Field crop: maize
Growth stage: 2
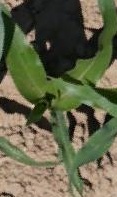
Species: maize